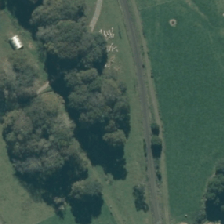
Land cover: indigenous_forest